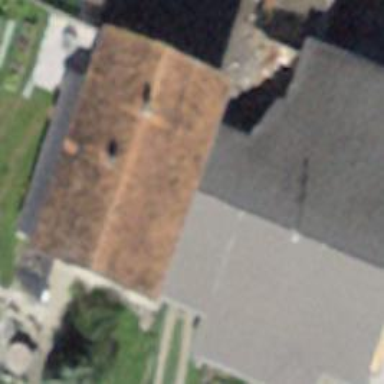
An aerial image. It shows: Building.